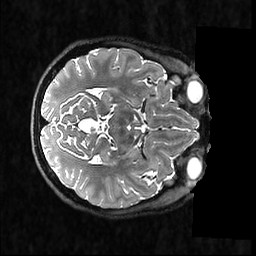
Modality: T2w
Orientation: axial
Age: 29
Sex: female
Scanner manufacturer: ge
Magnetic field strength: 3 T
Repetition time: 3.202 s
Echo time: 0.06609 s